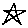
Label: star